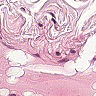
Metastatic tissue present: no